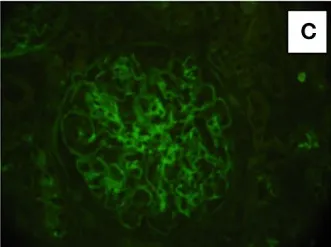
K and lambda -light chain.
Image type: pathology (immunostaining)